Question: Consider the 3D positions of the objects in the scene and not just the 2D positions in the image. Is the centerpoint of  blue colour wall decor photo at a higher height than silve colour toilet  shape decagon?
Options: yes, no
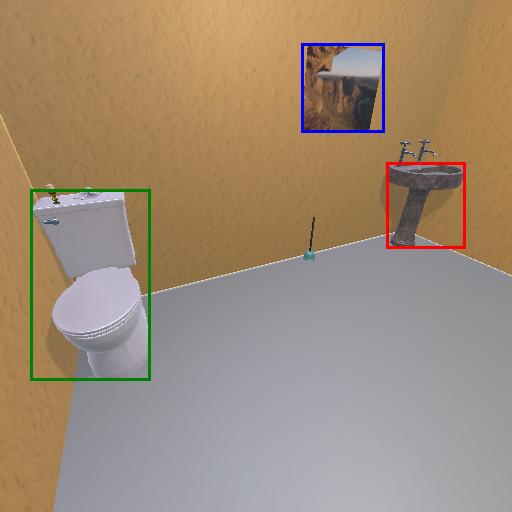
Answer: yes